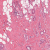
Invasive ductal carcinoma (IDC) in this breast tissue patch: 1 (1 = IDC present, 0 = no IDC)